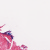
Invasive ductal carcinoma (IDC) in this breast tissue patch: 0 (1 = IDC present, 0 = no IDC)